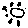
Label: sun